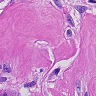
Metastatic tissue present: yes